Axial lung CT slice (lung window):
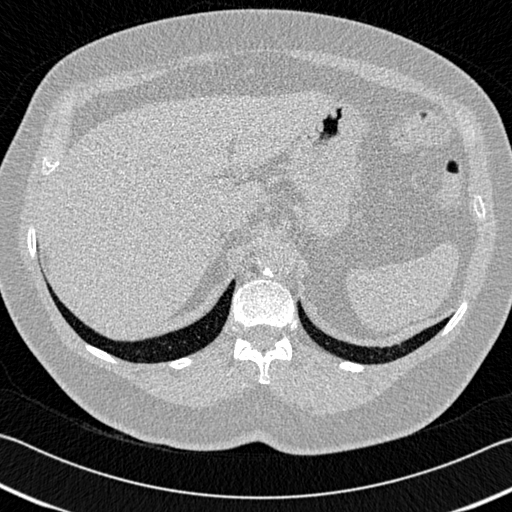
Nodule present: no